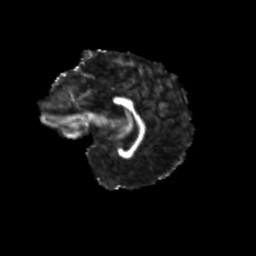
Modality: FA
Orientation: sagittal
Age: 12
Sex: female
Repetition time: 9.512 s
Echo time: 0.089 s